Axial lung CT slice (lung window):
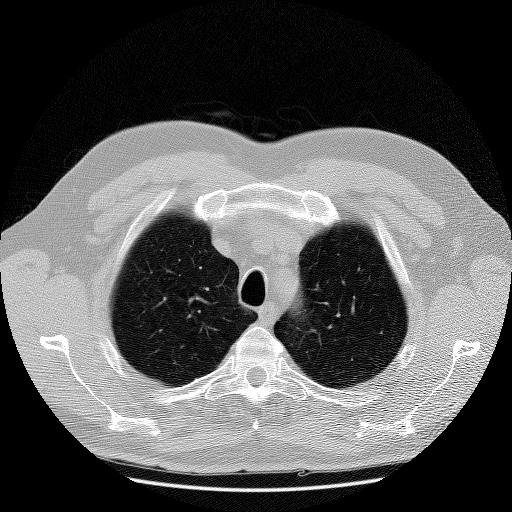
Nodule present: no